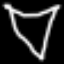
Label: diamond